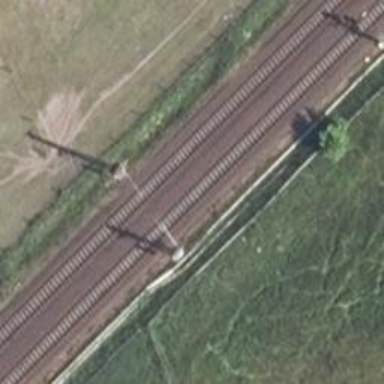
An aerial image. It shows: Milestone along the railway with catenary mast.